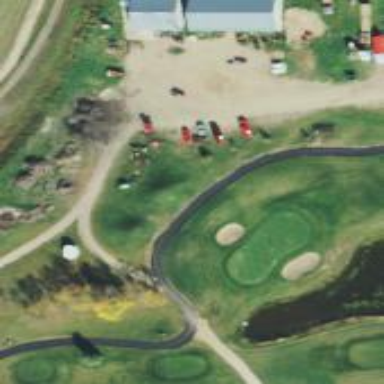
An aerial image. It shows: Footway that serves as golf path.